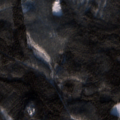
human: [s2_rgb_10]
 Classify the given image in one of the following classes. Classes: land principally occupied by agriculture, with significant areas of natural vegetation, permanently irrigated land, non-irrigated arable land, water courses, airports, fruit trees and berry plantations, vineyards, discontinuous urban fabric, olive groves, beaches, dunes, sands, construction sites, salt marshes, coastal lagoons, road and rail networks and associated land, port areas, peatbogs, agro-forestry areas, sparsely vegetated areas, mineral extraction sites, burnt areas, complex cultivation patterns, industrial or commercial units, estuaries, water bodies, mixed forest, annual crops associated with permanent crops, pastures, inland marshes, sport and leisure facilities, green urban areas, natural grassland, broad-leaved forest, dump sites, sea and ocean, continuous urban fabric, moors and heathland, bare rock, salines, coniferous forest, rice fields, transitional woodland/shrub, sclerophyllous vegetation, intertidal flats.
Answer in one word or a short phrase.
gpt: coniferous forest, mixed forest